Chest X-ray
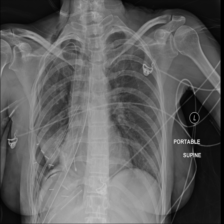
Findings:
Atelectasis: negative
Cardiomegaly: negative
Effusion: negative
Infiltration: negative
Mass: negative
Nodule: negative
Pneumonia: negative
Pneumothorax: positive
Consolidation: negative
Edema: negative
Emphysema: negative
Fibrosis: negative
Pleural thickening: negative
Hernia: negative